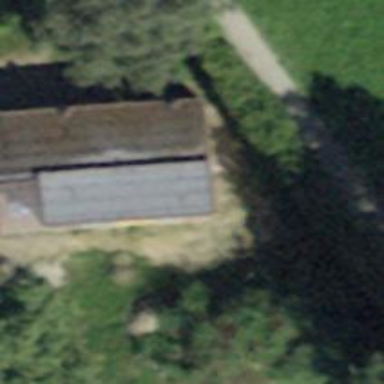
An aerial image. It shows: Bungalow with flat roof.